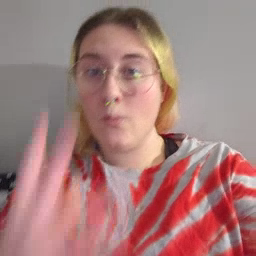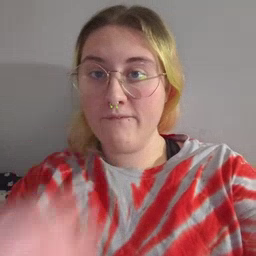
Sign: wolf